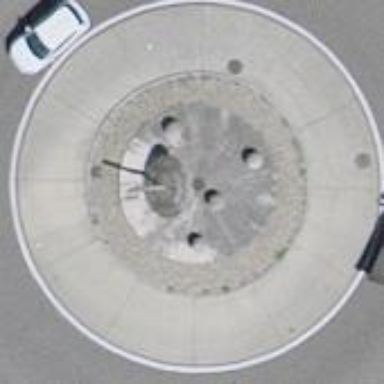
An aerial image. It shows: Secondary road made of asphalt leading to roundabout.